Question: I am trying to implement tree structure using combination of knockout.js and jquery-mobile-ui collapsible-set. Since tree can be substantially large, I am using 'if' bindings to prevent data processing before tree node is expanded. When tree node is expanded I want to use virtual knockout binding, using normal binding produces side effects in jquery-mobile-ui. When I expand node I can see
'''
<!-- ko data-bind= template: { name: 'treeTemplate', foreach: $parent.Children } --><!-- /ko -->
'''
I don't get any binding errors, however template is not being rendered. I can see that element is bound by calling
'''
ko.contextFor($('.sss').contents().filter(function(){ return this.nodeType == 8;})[0]);
'''
and it has $parent.Children not empty (Screenshot).

Is virtual template binding is supported in knockout.js and if it is what am I doing wrong? Any help or ideas how to debug current situation will be much appreciated.
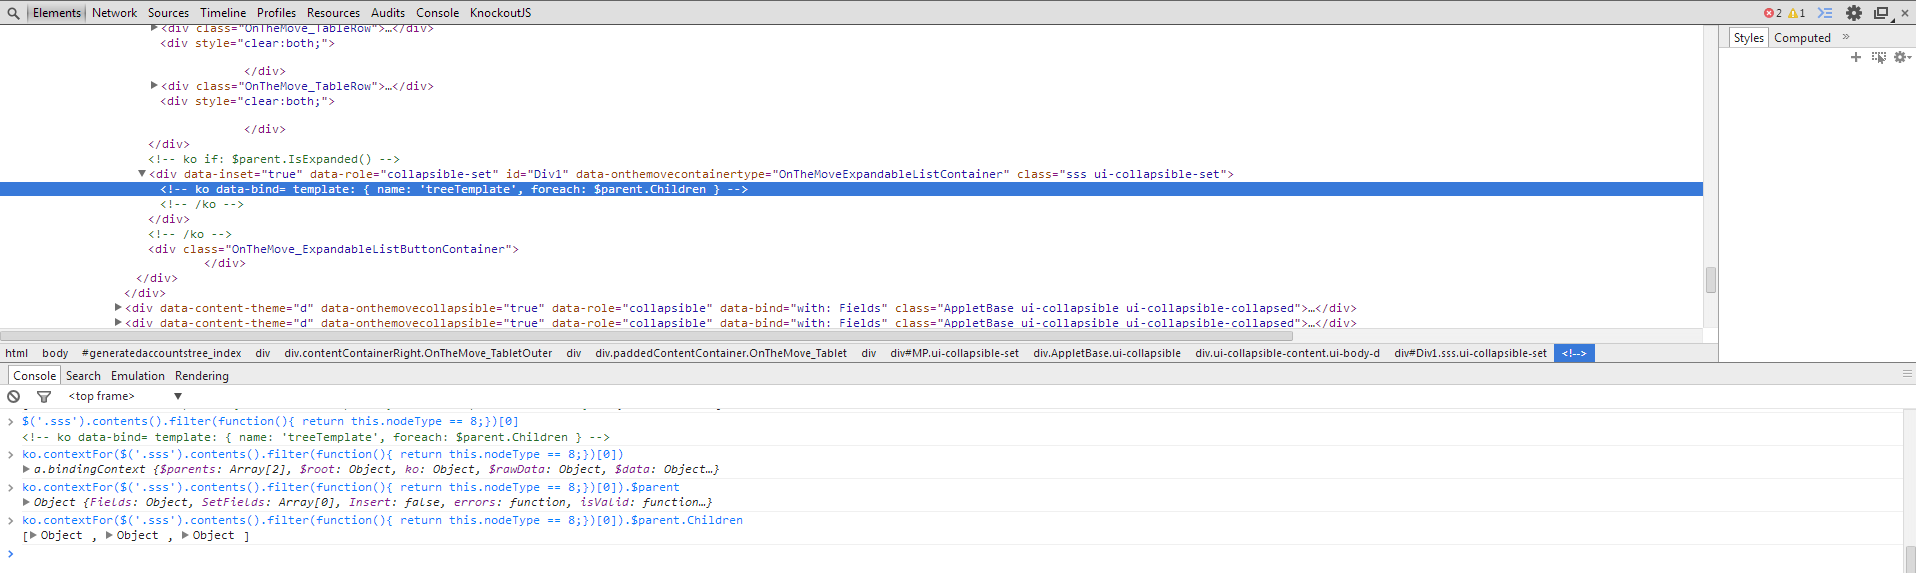
Answer: Skip the 'data-bind'= in your virtual element, just do
'''
<!-- ko template: { name: 'treeTemplate', foreach: $parent.Children } --><!-- /ko -->
'''
Just a quick tip for reading up on debugging: <URL>